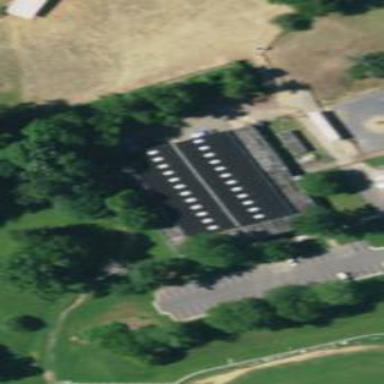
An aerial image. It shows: Riding hall with black roof.